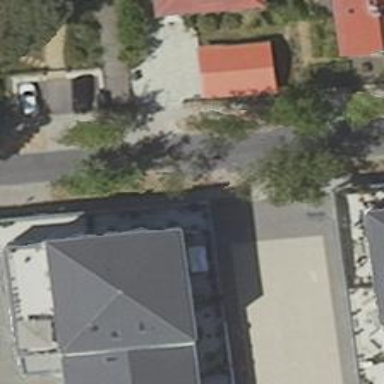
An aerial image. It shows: Footway with colonnade providing cover.